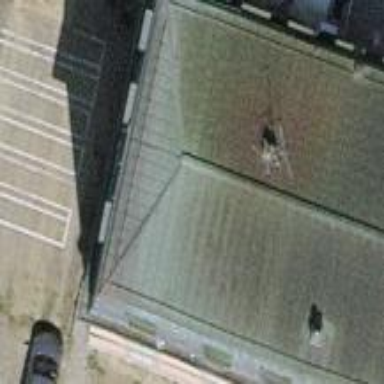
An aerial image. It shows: School building.